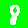
Digit: 8